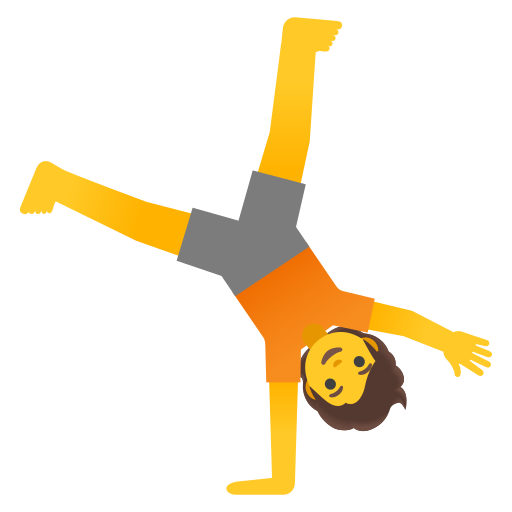
Emoji: 🤸